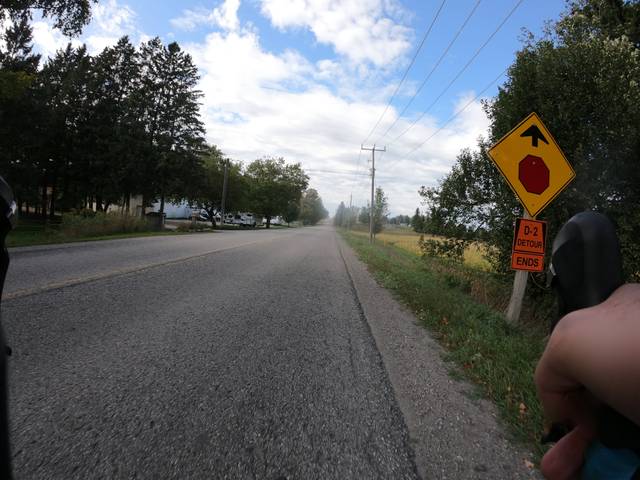
Region: Canada
Coordinates: 43.426, -80.671